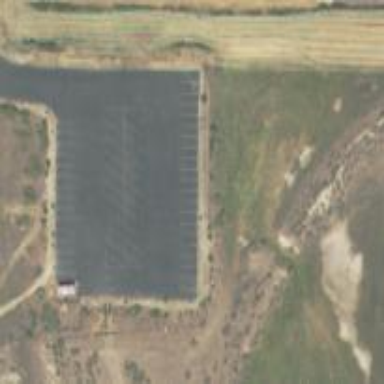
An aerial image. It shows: Paved parking area.